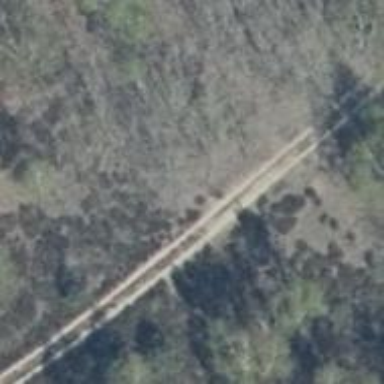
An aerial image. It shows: Track with grade 4 tracktype.